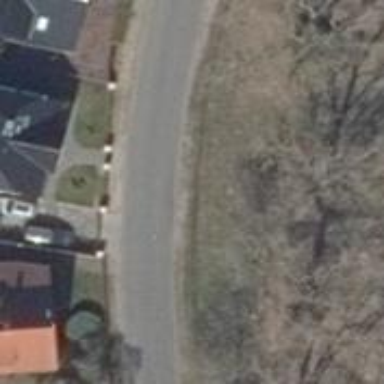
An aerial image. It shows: Asphalt road in residential area.